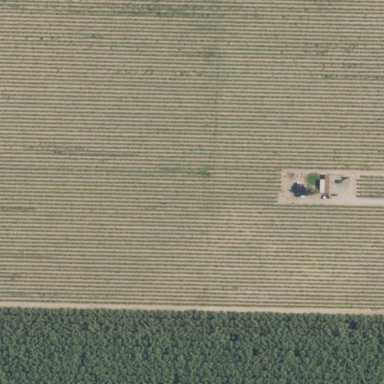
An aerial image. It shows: Vineyard.